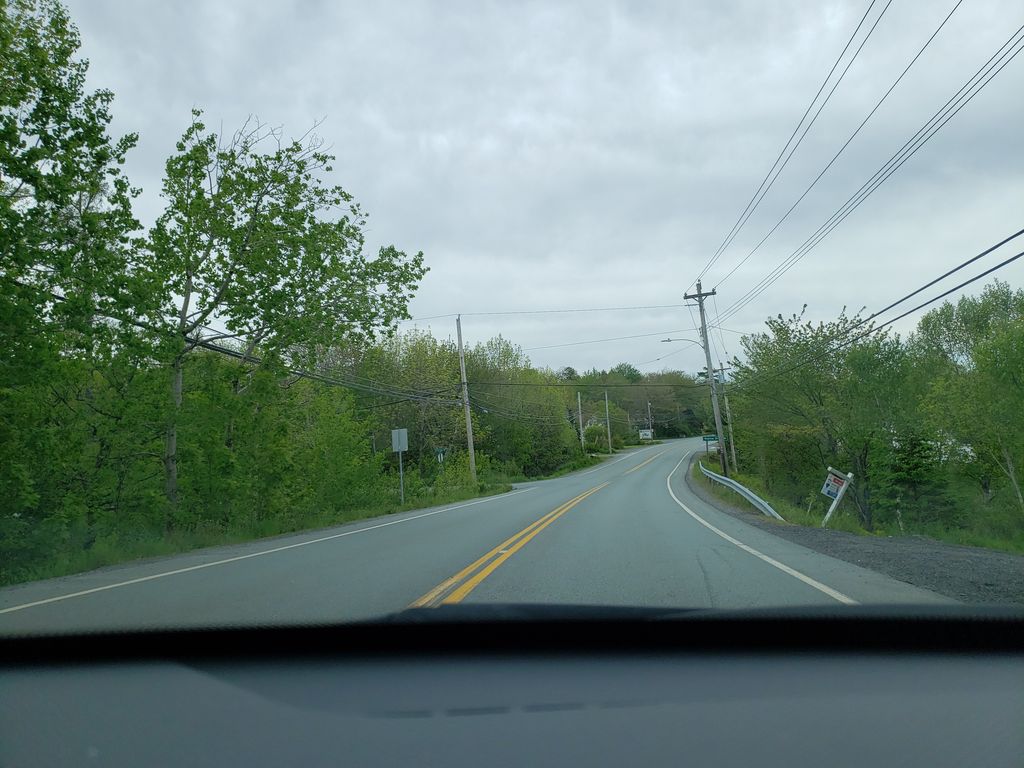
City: halifax